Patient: sex F, age 67
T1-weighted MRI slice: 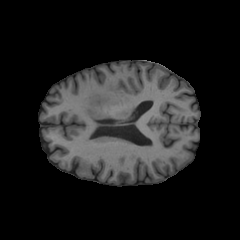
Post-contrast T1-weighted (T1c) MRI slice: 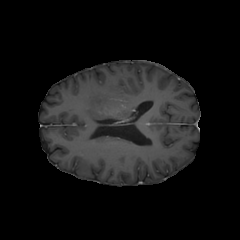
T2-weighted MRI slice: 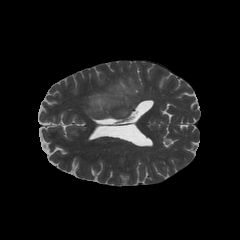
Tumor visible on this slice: yes
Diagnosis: Glioblastoma, IDH-wildtype
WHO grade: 4